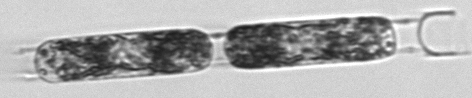
Label: Hemiaulus